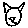
Label: cat